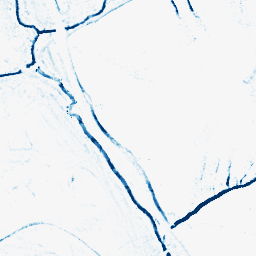
Category: morphological
Decomposition family: morphological_square
Decomposition parameters: operation: closing
size: 5
Upsampling method: quadratic
Upsampling parameters: scale: 2
Upsampling scale: 2